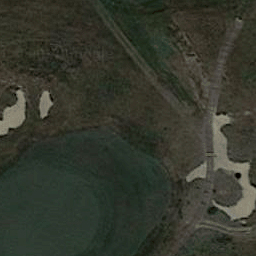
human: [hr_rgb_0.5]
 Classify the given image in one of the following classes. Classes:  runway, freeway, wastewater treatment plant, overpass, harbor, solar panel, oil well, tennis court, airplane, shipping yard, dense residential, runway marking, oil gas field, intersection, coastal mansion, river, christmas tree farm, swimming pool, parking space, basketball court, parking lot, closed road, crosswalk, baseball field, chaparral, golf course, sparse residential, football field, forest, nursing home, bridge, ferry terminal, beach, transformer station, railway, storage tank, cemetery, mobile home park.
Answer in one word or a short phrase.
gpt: golf course